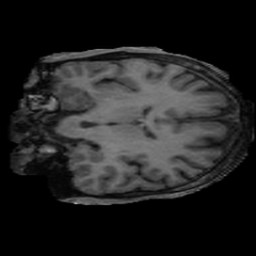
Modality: T1w
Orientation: coronal
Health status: ill
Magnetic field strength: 3 T